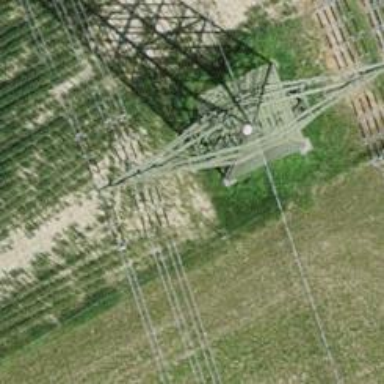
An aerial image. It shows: Power tower.